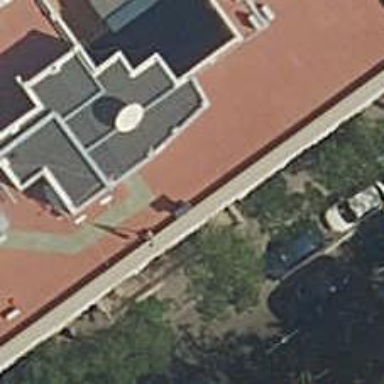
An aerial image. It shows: Government office.